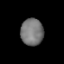
Tissue: lung
Cell type: Fibroblasts
Senescence score: 0.2008
Nuclear area (px): 596
Mean DAPI intensity: 119.097